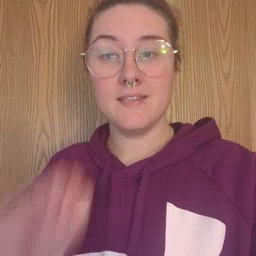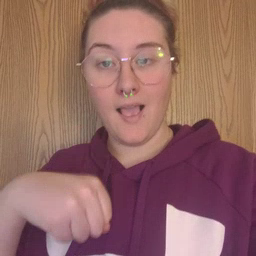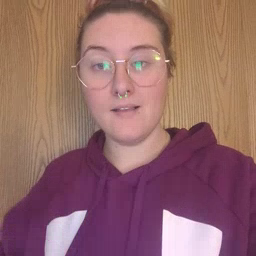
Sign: can